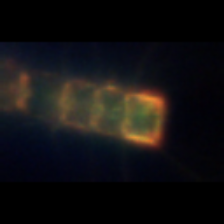
Taxon: Chaetoceros
Group: Diatoms